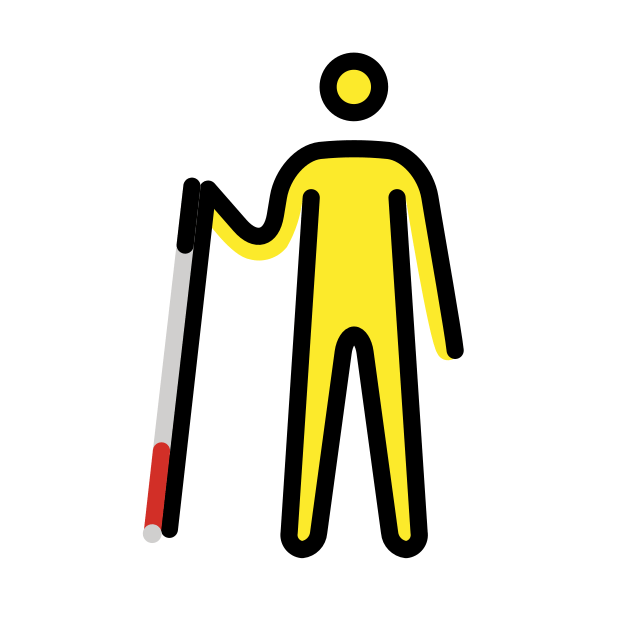
man with white cane